Aerial crown-view tile of a tropical tree (Barro Colorado Island, Panama), acquired 20240611:
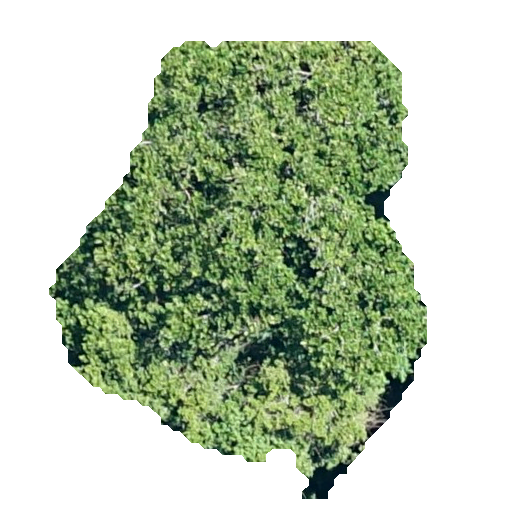
Species: Anacardium excelsum
GBIF accepted scientific name: Anacardium excelsum
Crown area: 186.399 m²